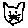
Label: cat